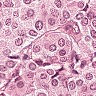
Metastatic tissue present: yes